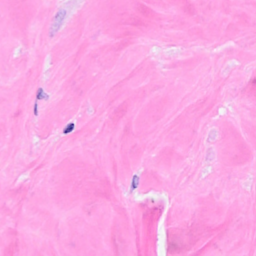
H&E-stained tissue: Breast